Platform: macOS
Application: Arc Browser
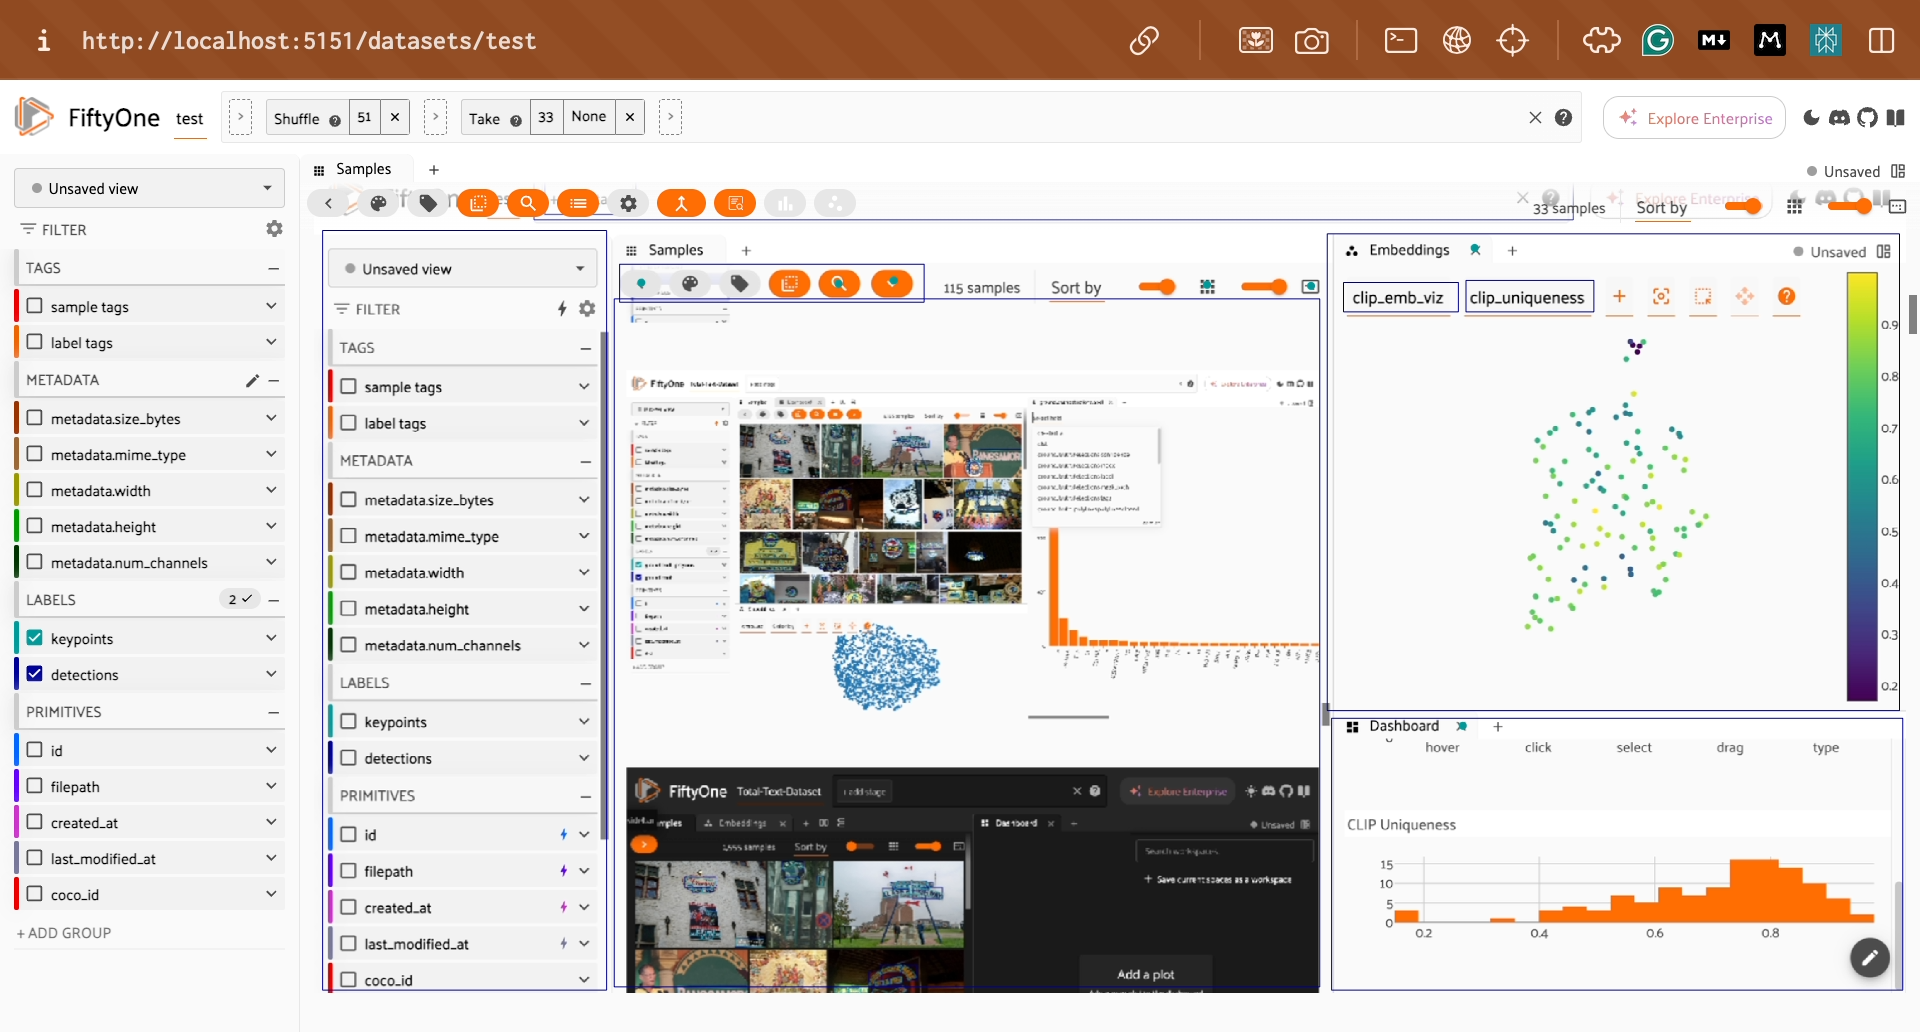
task_description: Open the Sort by menu
action_type: click
element_info: Menu Item
steps_since_start: 1